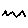
Label: zigzag